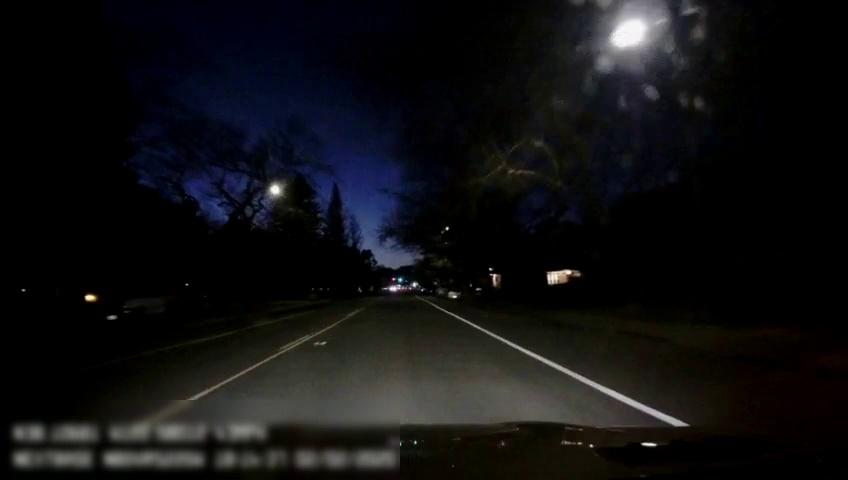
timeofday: Night
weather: Other
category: Drivable Space
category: Vehicles | Van
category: Vehicles | Car
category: Vehicles | Truck
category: Lanes | Opposite Lane
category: Lanes | Current Lane
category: Lanes | Current Lane
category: Lanes | Alternate Lane
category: Lanes | Alternate Lane